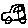
Label: car